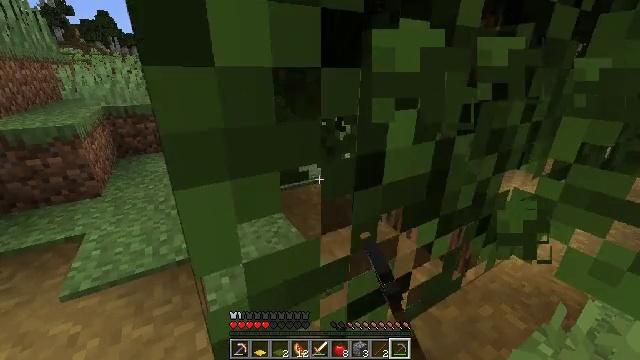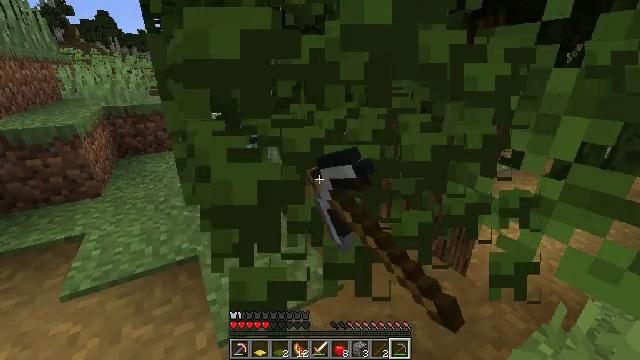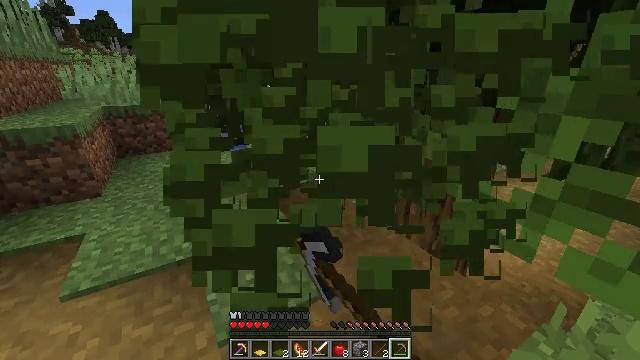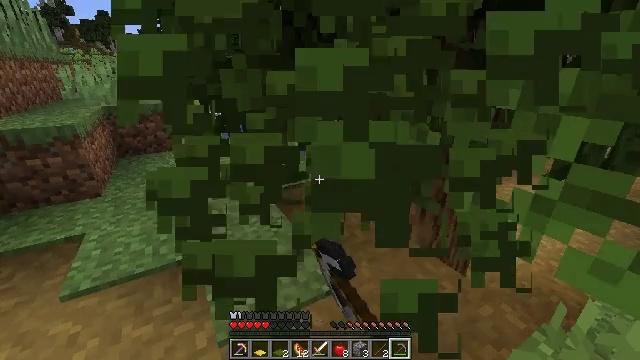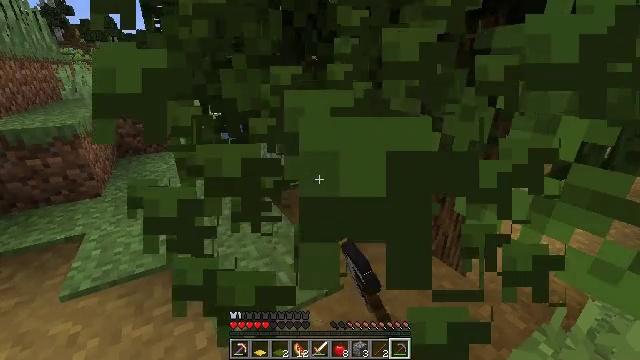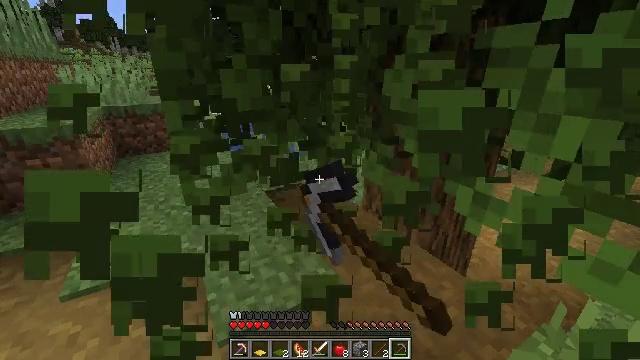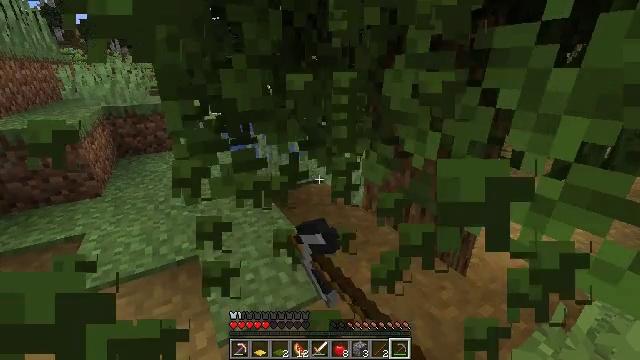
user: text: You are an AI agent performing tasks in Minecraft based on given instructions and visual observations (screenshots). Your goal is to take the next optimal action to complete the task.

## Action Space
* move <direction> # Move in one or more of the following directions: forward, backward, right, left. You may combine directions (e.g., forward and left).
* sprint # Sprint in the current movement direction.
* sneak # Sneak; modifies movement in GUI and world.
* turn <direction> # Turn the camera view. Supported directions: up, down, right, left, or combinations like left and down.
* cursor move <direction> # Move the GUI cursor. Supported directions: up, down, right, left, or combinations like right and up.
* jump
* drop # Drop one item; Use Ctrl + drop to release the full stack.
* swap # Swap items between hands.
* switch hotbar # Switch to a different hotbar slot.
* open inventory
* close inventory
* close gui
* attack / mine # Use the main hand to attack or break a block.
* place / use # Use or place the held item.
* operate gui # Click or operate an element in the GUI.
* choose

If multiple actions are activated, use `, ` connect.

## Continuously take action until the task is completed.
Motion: motion action
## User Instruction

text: Break oak leaves from the trees.
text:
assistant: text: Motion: attack / mine
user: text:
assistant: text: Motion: attack / mine
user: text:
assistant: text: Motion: attack / mine
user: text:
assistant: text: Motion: attack / mine
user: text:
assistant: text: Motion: attack / mine
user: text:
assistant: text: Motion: attack / mine
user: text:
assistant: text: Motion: attack / mine